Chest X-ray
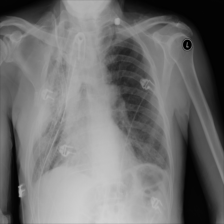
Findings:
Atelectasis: negative
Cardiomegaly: negative
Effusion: negative
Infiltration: positive
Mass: negative
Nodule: negative
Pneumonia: negative
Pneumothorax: negative
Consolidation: negative
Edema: negative
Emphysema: positive
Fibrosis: negative
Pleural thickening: negative
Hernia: negative